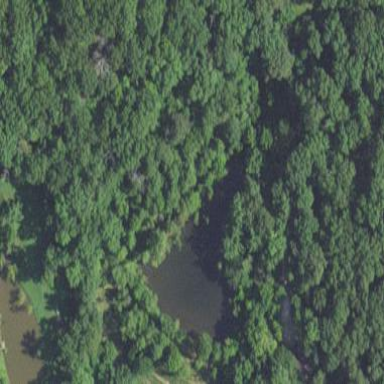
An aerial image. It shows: Pond with natural water.